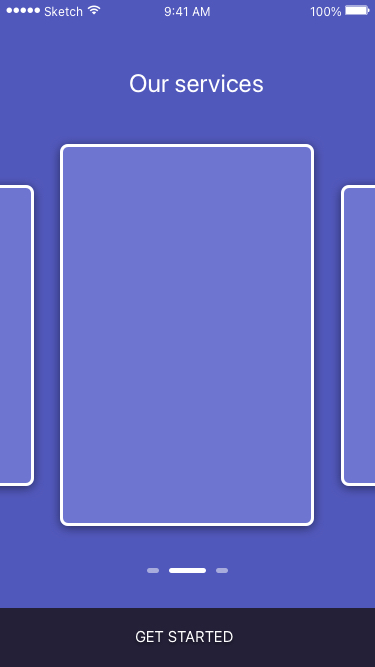
Text in this UI design:
GET STARTED
Our services